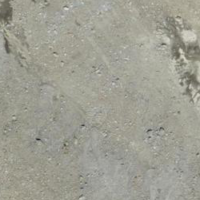
EUNIS habitat code: 48
Species observed at this site:
Saxifraga oppositifolia